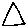
Label: triangle